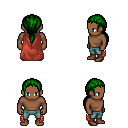
a pixel art fantasy rpg character, male body template, human, dark skin, maroon cape, teal pants, green ponytail hairstyle, brown shoes, four views (front, back, left, right), 2x2 character sprite sheet, small pixel art, hard edges, no anti-aliasing